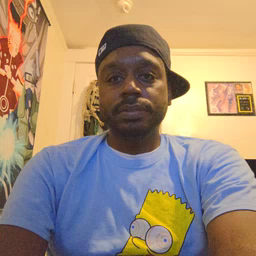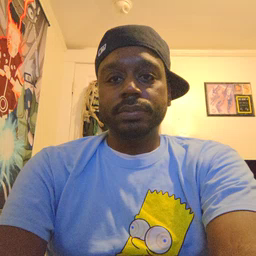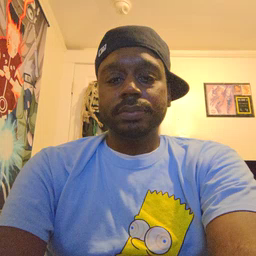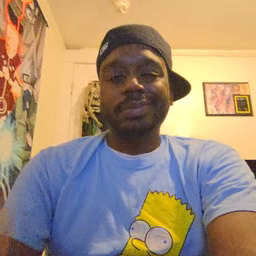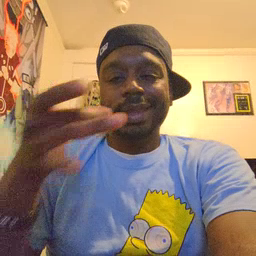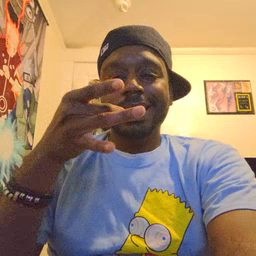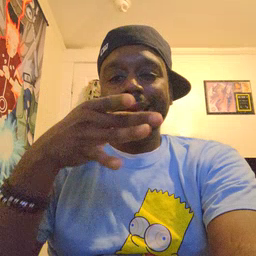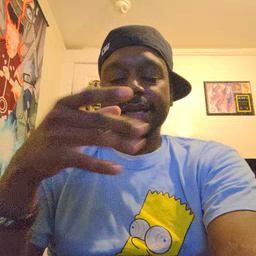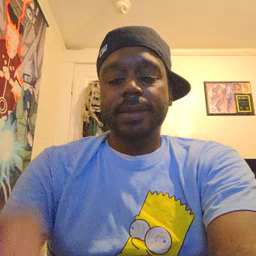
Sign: hate